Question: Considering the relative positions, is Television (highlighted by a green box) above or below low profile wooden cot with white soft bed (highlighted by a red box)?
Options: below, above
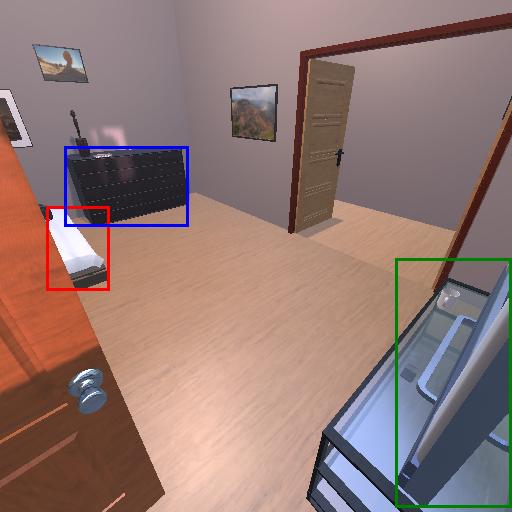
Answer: below